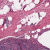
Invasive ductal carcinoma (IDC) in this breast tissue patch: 0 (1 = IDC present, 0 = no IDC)